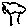
Label: tree